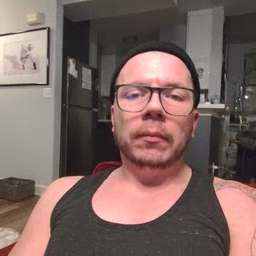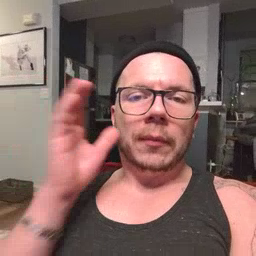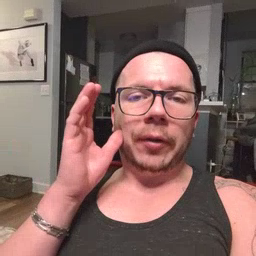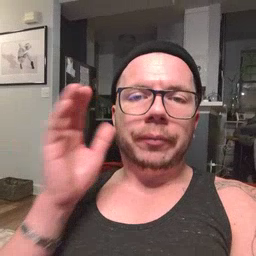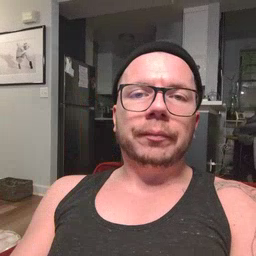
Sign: hear